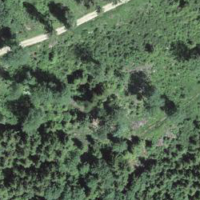
EUNIS habitat code: 43
Species observed at this site:
Cardamine heptaphylla